Question: I have a stand-alone 'EditText' and a 'ListView'. Each item in the ListView also has two 'EditText' fields. When I touch inside the 'ListView' 'EditText', the stand-alone 'EditText' steals the focus. This makes it impossible to edit any of the 'ListView' 'EditText' fields.

'Name''TextView''ListView'
Here is the activity's XML, containing the stand-alone 'EditText' and the 'ListView'
'''
<LinearLayout xmlns:android="http://schemas.android.com/apk/res/android"
android:layout_width="match_parent"
android:layout_height="wrap_content"
android:layout_marginTop="16dip"
android:orientation = "vertical" >
<LinearLayout
android:layout_width="match_parent"
android:layout_height="wrap_content"
android:orientation="horizontal"
android:layout_marginBottom="16dip" >
<TextView
android:layout_width="wrap_content"
android:layout_height="wrap_content"
android:layout_marginLeft="16dip"
android:layout_weight="1"
android:text="@string/name"
android:textAppearance="?android:attr/textAppearanceMedium" />
<EditText
android:id="@+id/editblindschedule_name"
android:layout_width="0dip"
android:layout_height="wrap_content"
android:layout_weight="5"
android:ems="10"
android:inputType="text" />
</LinearLayout>
<ListView
android:id="@+id/listview_editblindschedule"
android:layout_width="match_parent"
android:layout_height="wrap_content" />
</LinearLayout>
'''
And here is the 'ListView' row XML:
'''
<?xml version="1.0" encoding="utf-8"?>
<LinearLayout xmlns:android="http://schemas.android.com/apk/res/android"
android:layout_width="match_parent"
android:layout_height="match_parent" >
<TextView
android:id="@+id/editblindschedule_round"
android:layout_width="wrap_content"
android:layout_height="wrap_content"
android:layout_weight="2"/>
<EditText
android:id="@+id/editblindschedule_small"
android:layout_width="wrap_content"
android:layout_height="wrap_content"
android:hint="@string/small"
android:ems="4"
android:inputType="number"
android:layout_weight="4"
android:layout_marginRight="10dip"
android:text="@string/integer_zero"
android:gravity="center" />
<EditText
android:id="@+id/editblindschedule_big"
android:layout_width="wrap_content"
android:layout_height="wrap_content"
android:hint="@string/big"
android:ems="4"
android:inputType="number"
android:layout_weight="4"
android:layout_marginRight="10dip"
android:paddingRight="6dip"
android:text="@string/integer_zero"
android:gravity="center" />
<CheckBox
android:id="@+id/editblindschedule_checkbox"
android:layout_width="wrap_content"
android:layout_height="wrap_content"
android:layout_weight="1"
android:checked="true" />
</LinearLayout>
'''
Here is the Java code
'''
@Override
protected void onCreate(Bundle savedInstanceState)
{
super.onCreate(savedInstanceState);
setContentView(R.layout.activity_edit_blind_schedule);
...
adapter = new BlindAdapter(this, blindSchedule.getBlindLevels());
listView = (ListView) findViewById(R.id.listview_editblindschedule);
listView.setAdapter(adapter);
'''
And finally, the adapter:
'''
@Override
public View getView(int position, View convertView, ViewGroup parent)
{
LayoutInflater inflater = (LayoutInflater) context.getSystemService(Context.LAYOUT_INFLATER_SERVICE);
View row = inflater.inflate(R.layout.listview_editblindschedule, parent, false);
if (!creating) { // Set default values.
TextView round = (TextView) row.findViewById(R.id.editblindschedule_round);
EditText small = (EditText) row.findViewById(R.id.editblindschedule_small);
EditText big = (EditText) row.findViewById(R.id.editblindschedule_big);
round.setText("" + (position + 1));
small.setText("" + blindLevels.get(position).getSmallBlind());
big.setText("" + blindLevels.get(position).getBigBlind());
}
return row;
}
'''
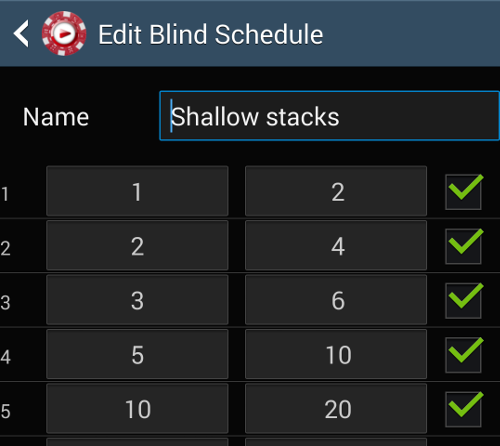
Answer: The solution that worked for me was to put android:windowSoftInputMode="adjustPan" in the activity in the manifest. This was the only change necessary for me.